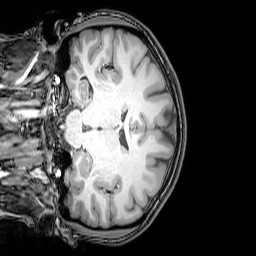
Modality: T1w
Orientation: coronal
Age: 22
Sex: female
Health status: healthy
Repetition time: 0.081 s
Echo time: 0.037 s